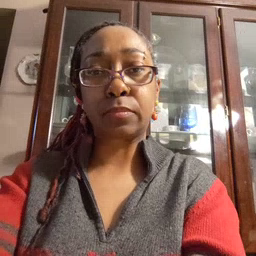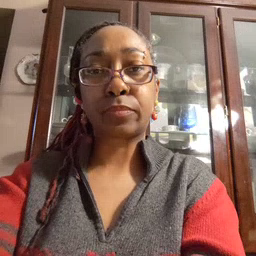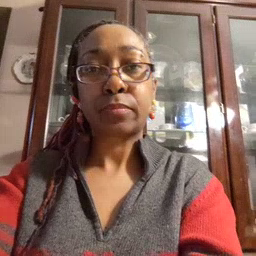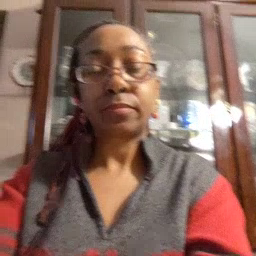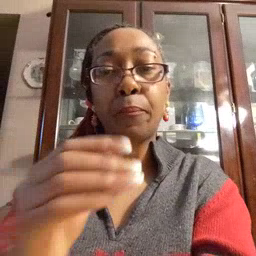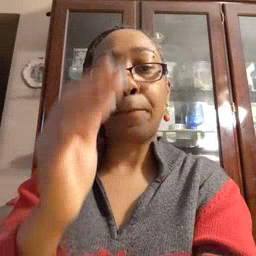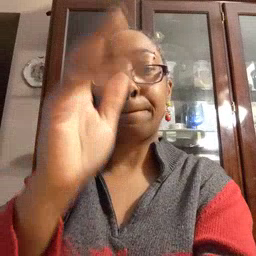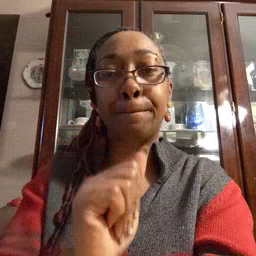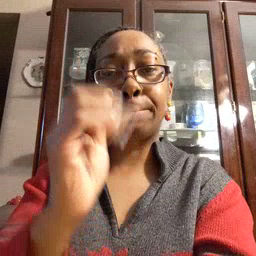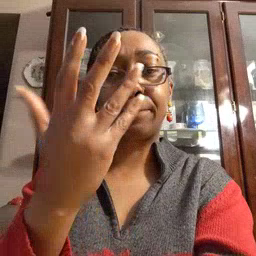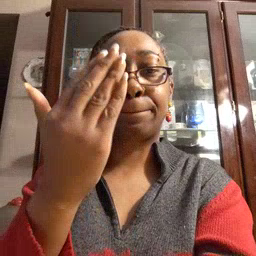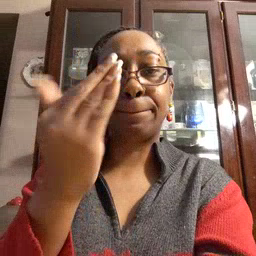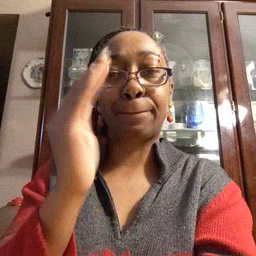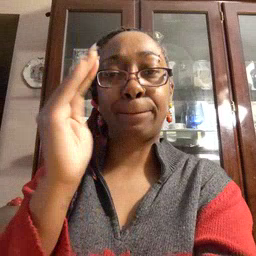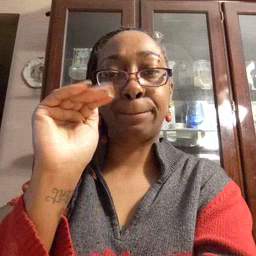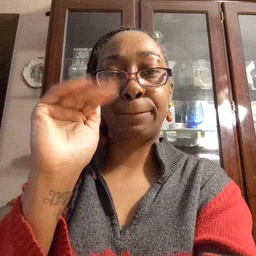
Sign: mitten